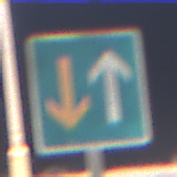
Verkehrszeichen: VorrangVorGegenverkehr
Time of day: Night
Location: Outdoor (Urban)
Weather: PartlyCloudy
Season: NotSpecified
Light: Artificial